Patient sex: F
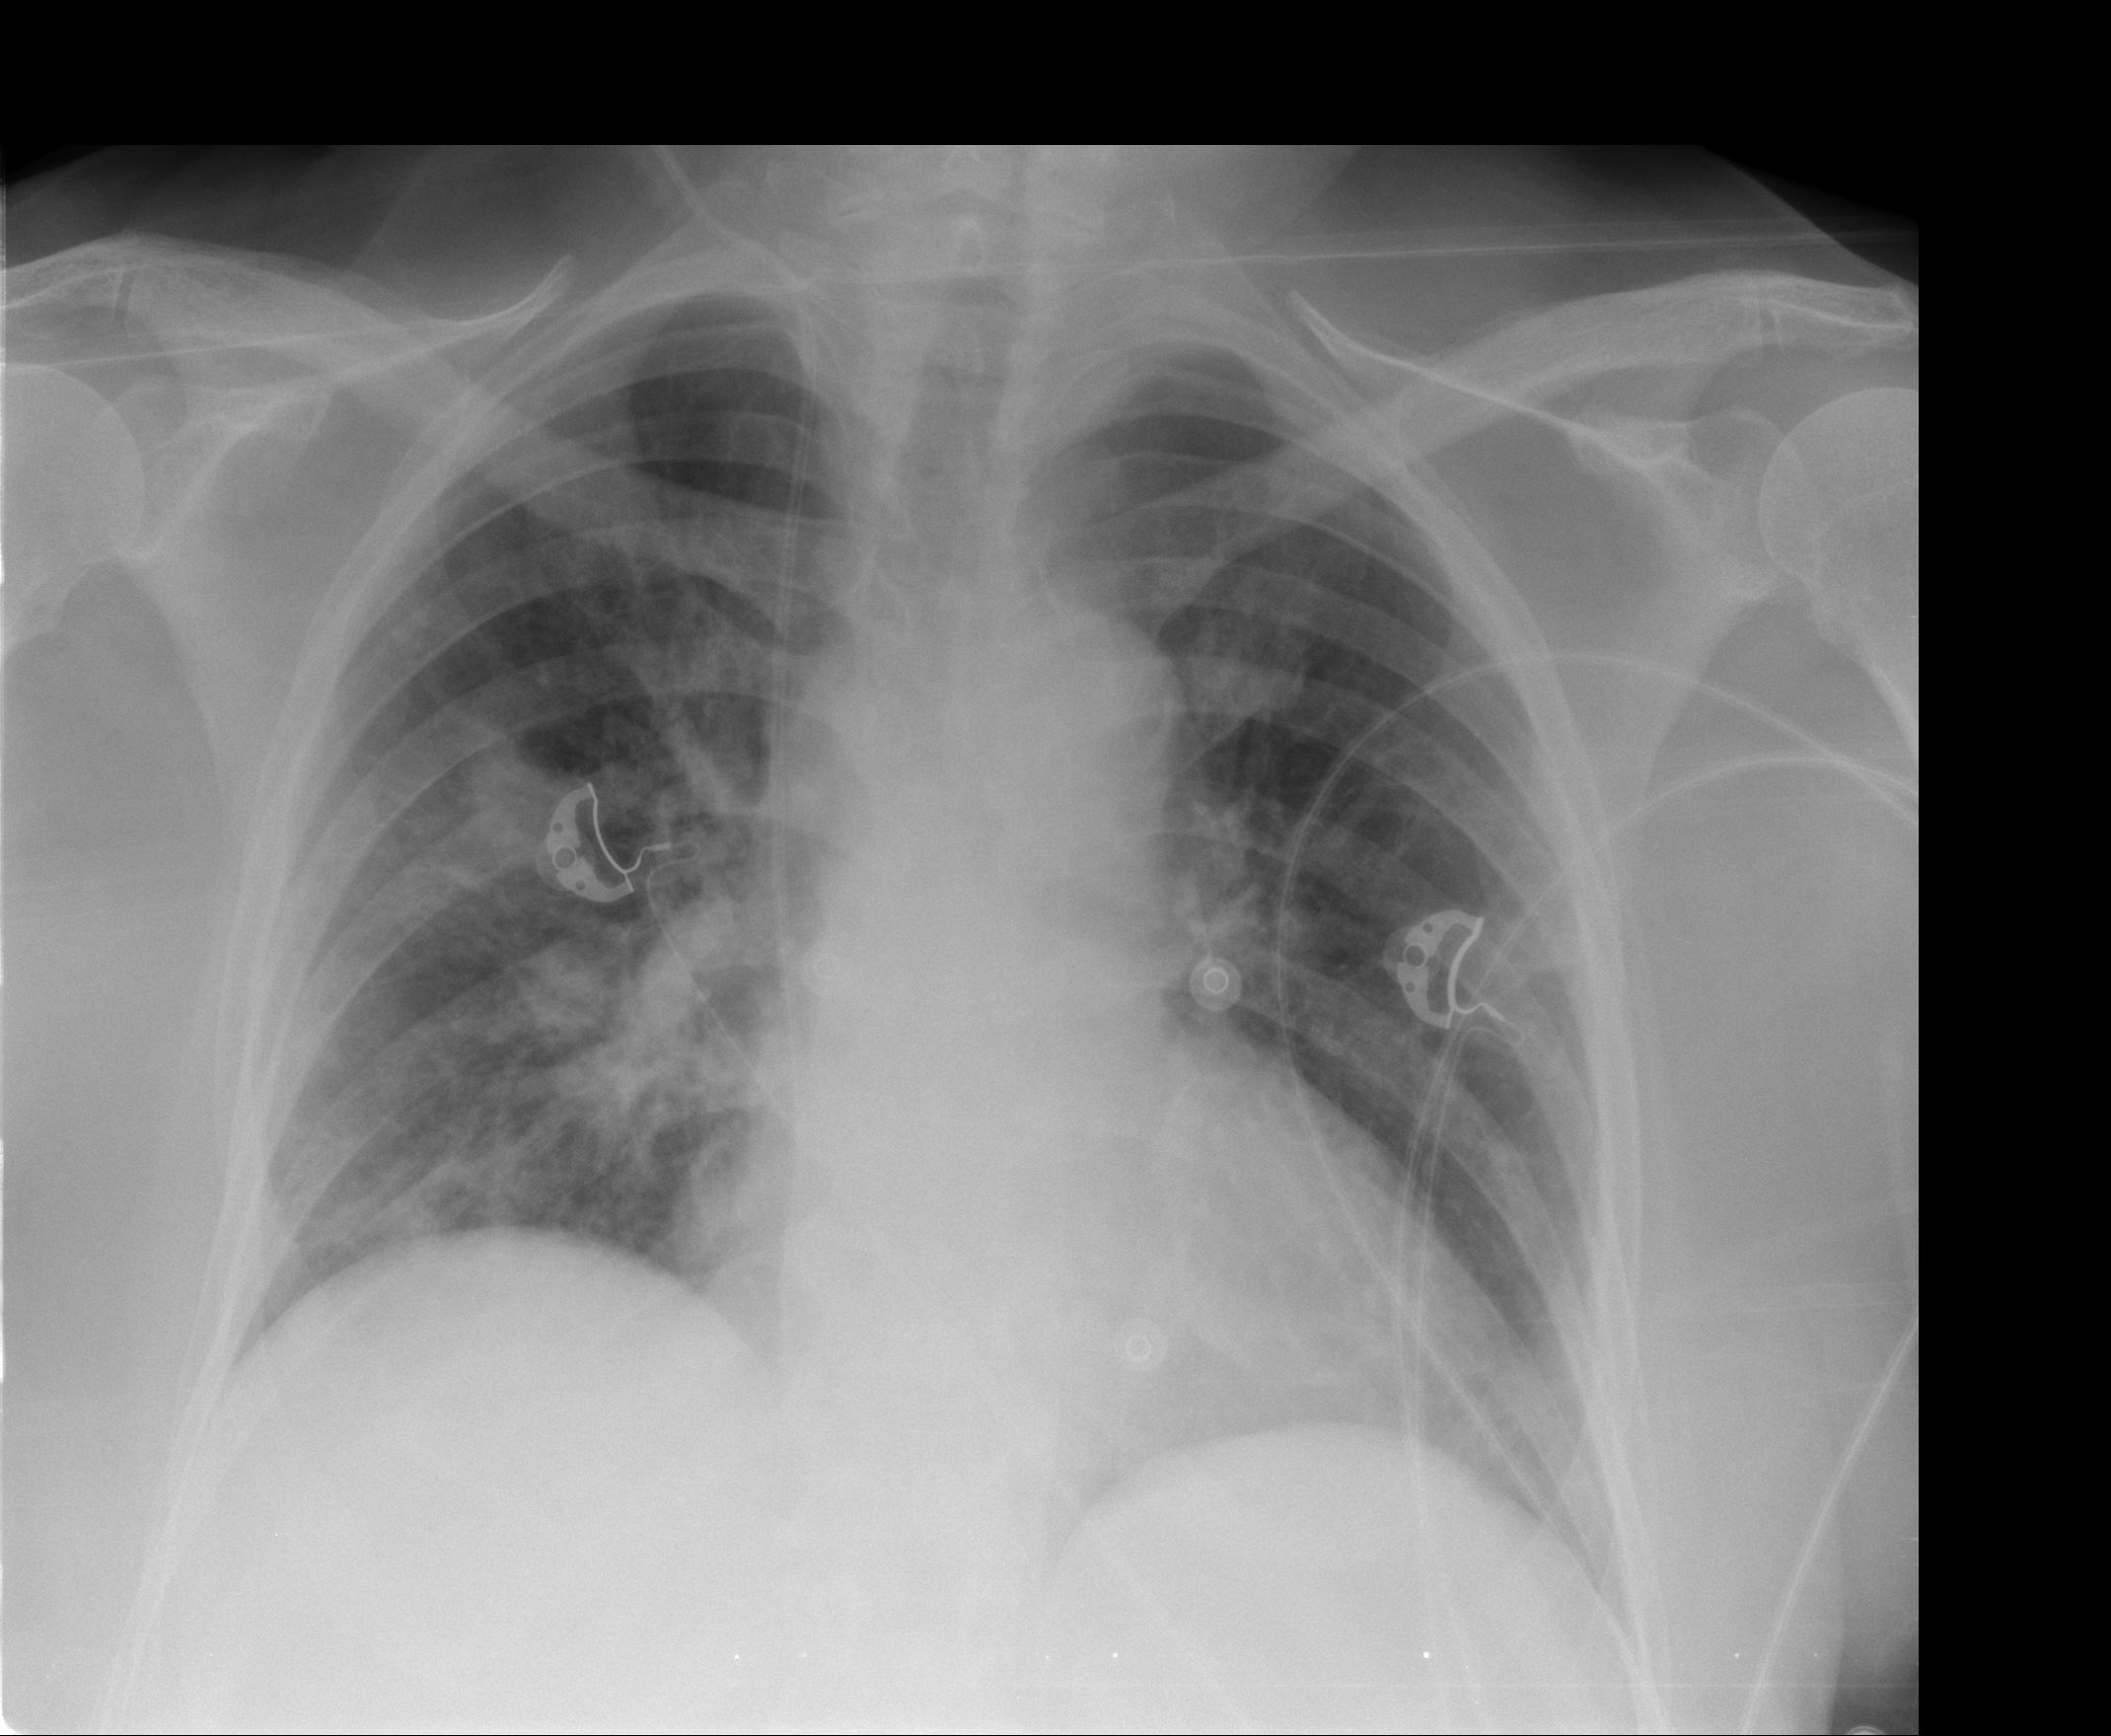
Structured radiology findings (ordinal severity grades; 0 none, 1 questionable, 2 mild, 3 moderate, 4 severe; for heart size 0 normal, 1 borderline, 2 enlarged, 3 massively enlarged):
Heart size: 0
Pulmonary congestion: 0
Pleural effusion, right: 0
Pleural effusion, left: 0
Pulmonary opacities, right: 2
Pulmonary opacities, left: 0
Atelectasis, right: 0
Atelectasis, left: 0